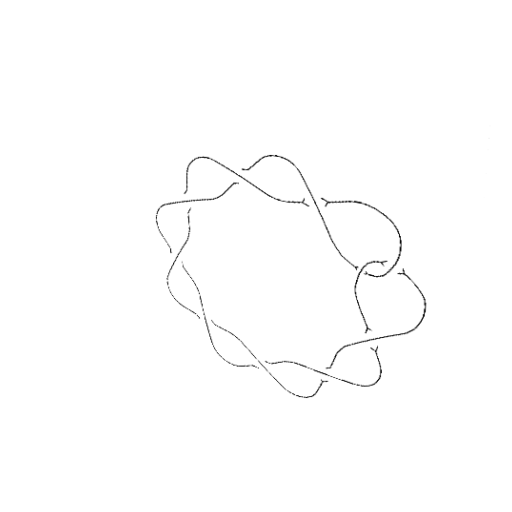
Crossing number: 10